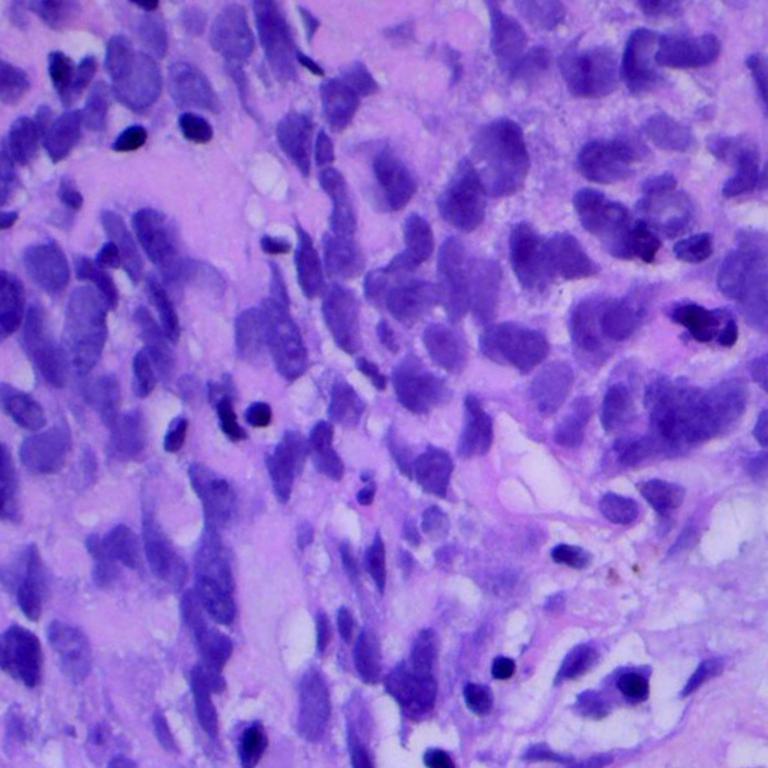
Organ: lung
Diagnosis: squamous carcinomas